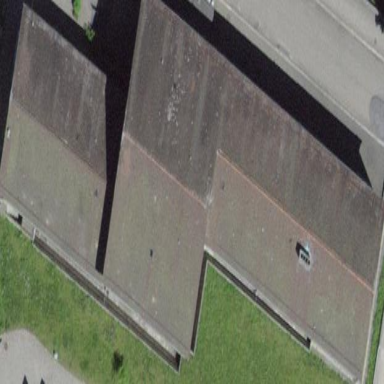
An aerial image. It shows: School building.